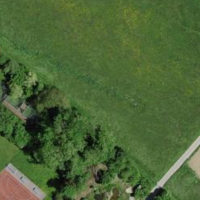
EUNIS habitat code: 25
Species observed at this site:
Buteo buteo
Urtica dioica